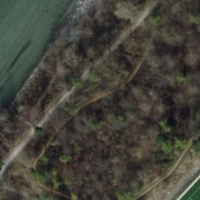
EUNIS habitat code: 41
Species observed at this site:
Juglans regia
Impatiens parviflora
Chelidonium majus
Viola tricolor
Galeopsis tetrahit
Cornus sanguinea